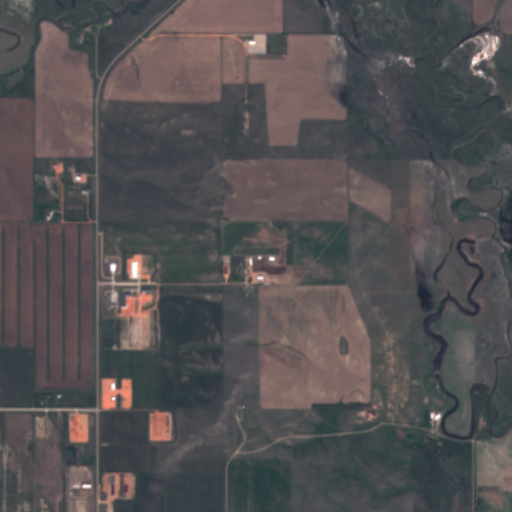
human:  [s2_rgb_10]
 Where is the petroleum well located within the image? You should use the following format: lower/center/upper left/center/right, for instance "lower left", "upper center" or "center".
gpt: The petroleum well is located in the lower left of the image.
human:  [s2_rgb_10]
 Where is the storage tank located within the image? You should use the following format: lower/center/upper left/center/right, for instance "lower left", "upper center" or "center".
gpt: The storage tank is located in the lower left of the image.
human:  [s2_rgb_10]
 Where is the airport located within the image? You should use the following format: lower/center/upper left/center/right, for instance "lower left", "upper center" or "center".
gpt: There is no airport in the image.